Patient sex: M
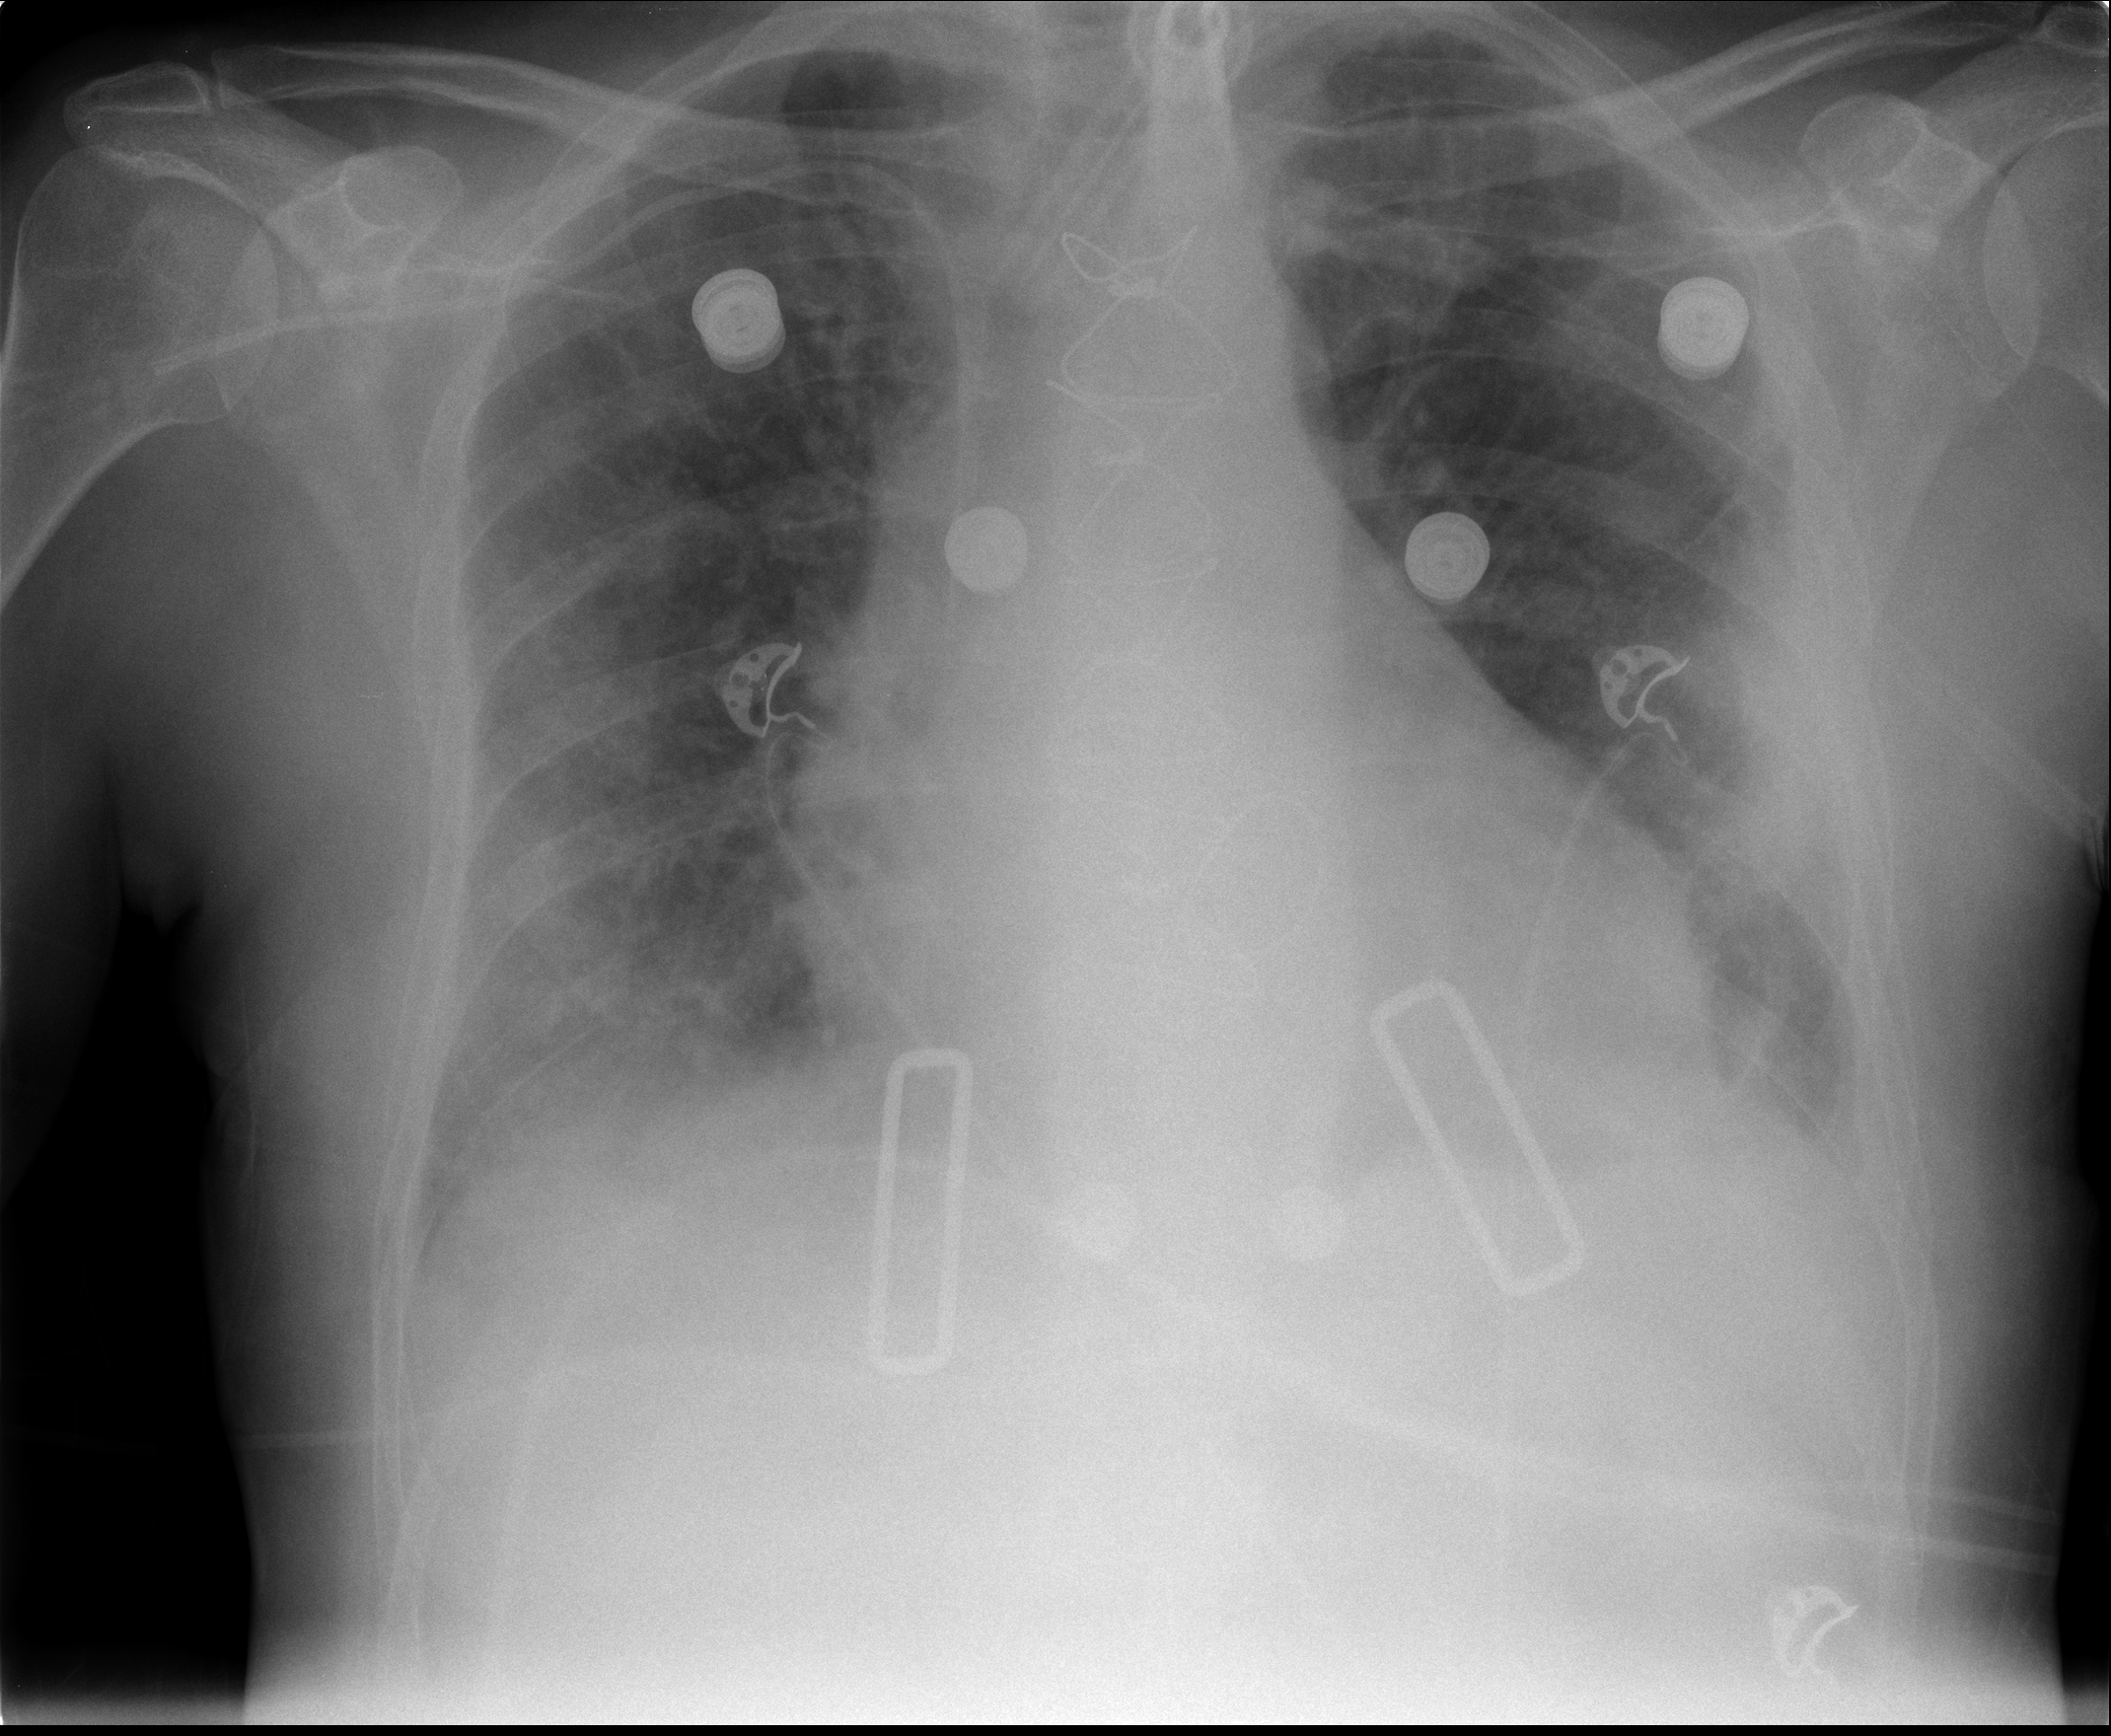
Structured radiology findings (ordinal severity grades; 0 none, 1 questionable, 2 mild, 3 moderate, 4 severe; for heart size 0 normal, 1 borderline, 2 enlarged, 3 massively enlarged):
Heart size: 2
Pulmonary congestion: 2
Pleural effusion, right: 2
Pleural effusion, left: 2
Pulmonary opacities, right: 2
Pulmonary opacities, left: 2
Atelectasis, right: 2
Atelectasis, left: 2